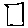
Label: square